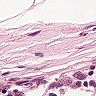
Metastatic tissue present: no